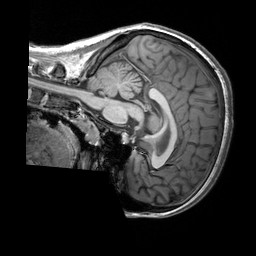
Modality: T1w
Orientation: sagittal
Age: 20
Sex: female
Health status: healthy
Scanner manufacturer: siemens
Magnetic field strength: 3 T
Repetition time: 2.3 s
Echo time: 0.00303 s